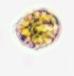
Label: Margalefidinium